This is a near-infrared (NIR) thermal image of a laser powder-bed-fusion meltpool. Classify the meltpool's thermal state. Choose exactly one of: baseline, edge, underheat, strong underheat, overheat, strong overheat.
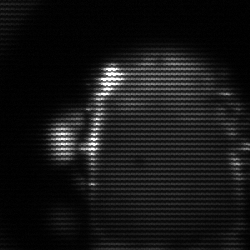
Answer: baseline